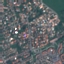
Land use / land cover: Residential